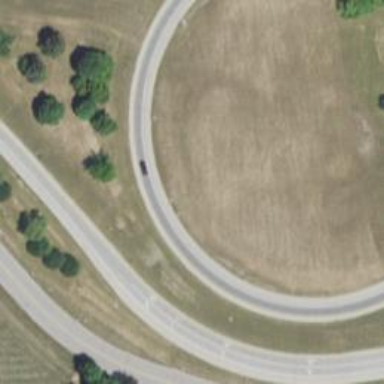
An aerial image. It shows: Trunk link highway.